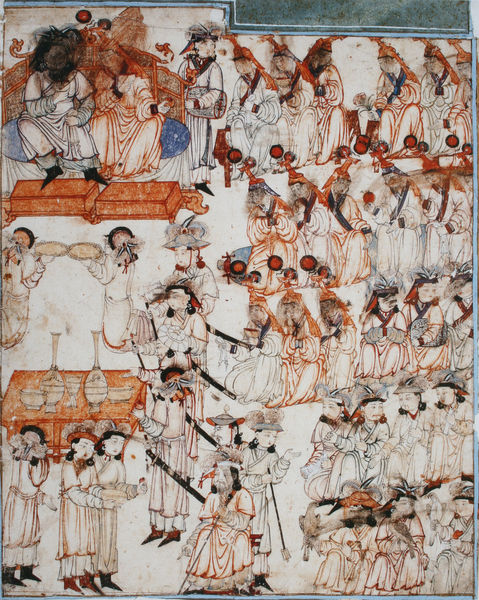
Titel: Inthronisation eines mongolischen Herrschers
Standort: Berlin
Institution: Staatsbibliothek Preußischer Kulturbesitz, Orientabteilung
Schlagwörter: blau, feder, gruppe, kopf, mann, weiß, frauen, menschen, ocker, sitzen, frau, glas, grau, hut, hüte, männer, orange, schwarz, tisch, tische, zeichnung, rot, beige, fest, leute, masse, menge, flasche, flaschen, falten, faru, rahmen, schale, sockel, stehen, teller, tragen, bild, gesten, rauch, kelch, mantel, sitzend, gewänder, blatt, schalen, ton, vase, füße, japan, papier, schuhe, studie, grafik, rand, schemel, krieg, schlacht, gefolge, kaiser, soldaten, essen, wein, wandmalerei, vasen, stufen, japanisch, gefäß, buch, bayern, asien, seite, illustration, schwert, schwerter, säbel, uniformen, waffen, asiatisch, reihe, degen, stiefel, herrscher, speisen, zeremonie, mahl, armee, bänke, fleck, buchseite, reihen, chinesisch, ostasien, china, karaffe, helme, beugen, krüge, papierrolle, gemeinde, audienz, prozession, gefäße, anbetung, behälter, anordnung, unterwerfung, historisch, federzeichnung, podeste, vertikal, karaffen, buchmalerei, kimono, asia, samurai, mongolen, chinesen, asiaten, fussschemel, bildgeschichte, menshcne, hüt, wandfries, tribut, darbieten, turmenistan, asistisch